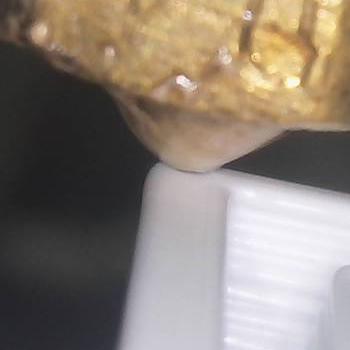
Flow rate: 252%